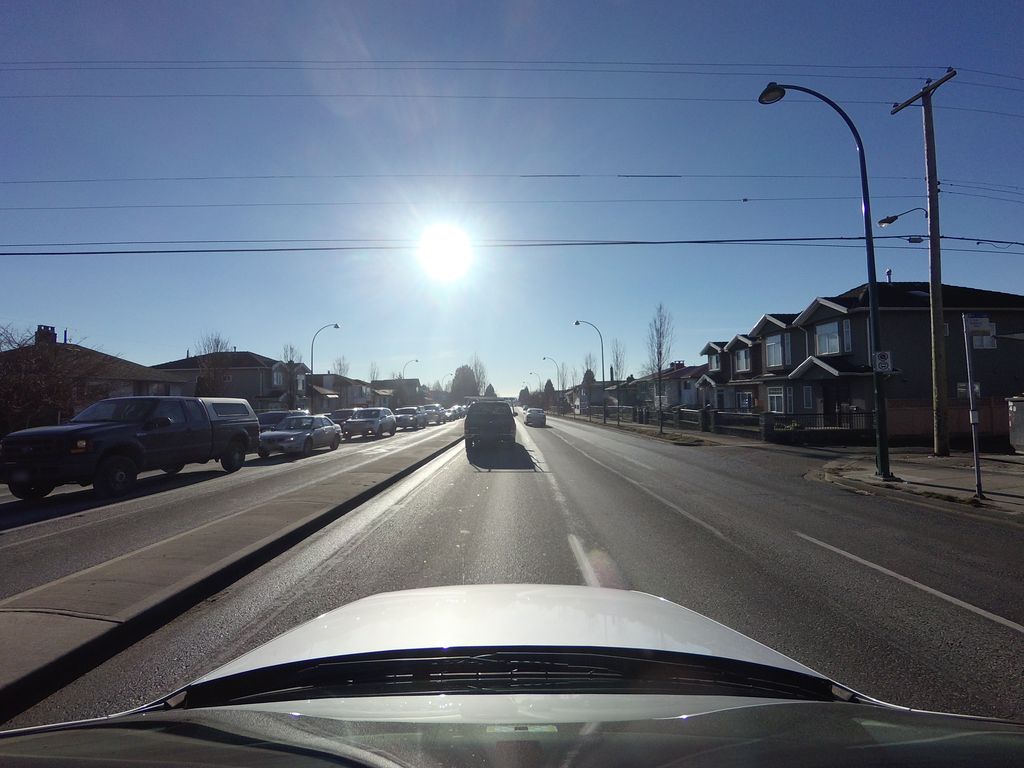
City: vancouver